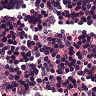
Metastatic tissue present: no